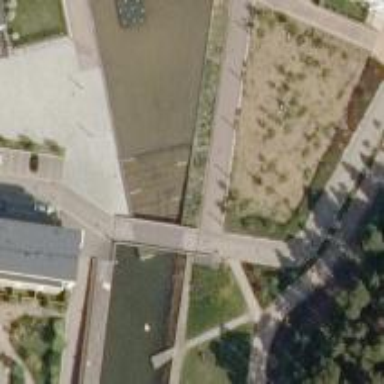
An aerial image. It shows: Canal.